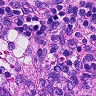
Metastatic tissue present: no